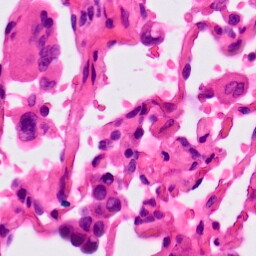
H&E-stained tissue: Lung